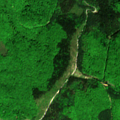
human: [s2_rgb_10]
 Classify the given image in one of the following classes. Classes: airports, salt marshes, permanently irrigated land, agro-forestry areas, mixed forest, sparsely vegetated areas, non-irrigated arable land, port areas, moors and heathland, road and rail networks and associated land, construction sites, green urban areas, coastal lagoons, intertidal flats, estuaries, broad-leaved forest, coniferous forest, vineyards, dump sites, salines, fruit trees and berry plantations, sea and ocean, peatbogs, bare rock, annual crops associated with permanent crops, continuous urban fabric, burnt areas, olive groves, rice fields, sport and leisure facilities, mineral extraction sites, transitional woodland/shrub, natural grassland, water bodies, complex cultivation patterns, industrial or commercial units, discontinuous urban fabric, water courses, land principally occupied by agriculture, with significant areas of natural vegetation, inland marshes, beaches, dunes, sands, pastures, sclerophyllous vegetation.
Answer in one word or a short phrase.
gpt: complex cultivation patterns, land principally occupied by agriculture, with significant areas of natural vegetation, broad-leaved forest, coniferous forest, mixed forest